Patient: sex F, age 44
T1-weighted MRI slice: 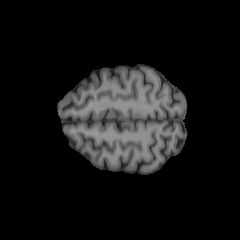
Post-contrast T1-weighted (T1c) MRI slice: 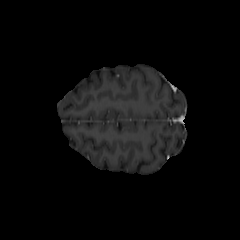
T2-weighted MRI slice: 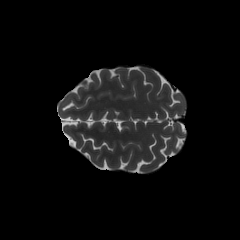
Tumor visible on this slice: no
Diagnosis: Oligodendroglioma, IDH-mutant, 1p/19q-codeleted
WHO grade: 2